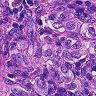
Metastatic tissue present: yes